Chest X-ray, PA view. Patient: 66 years old, sex F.
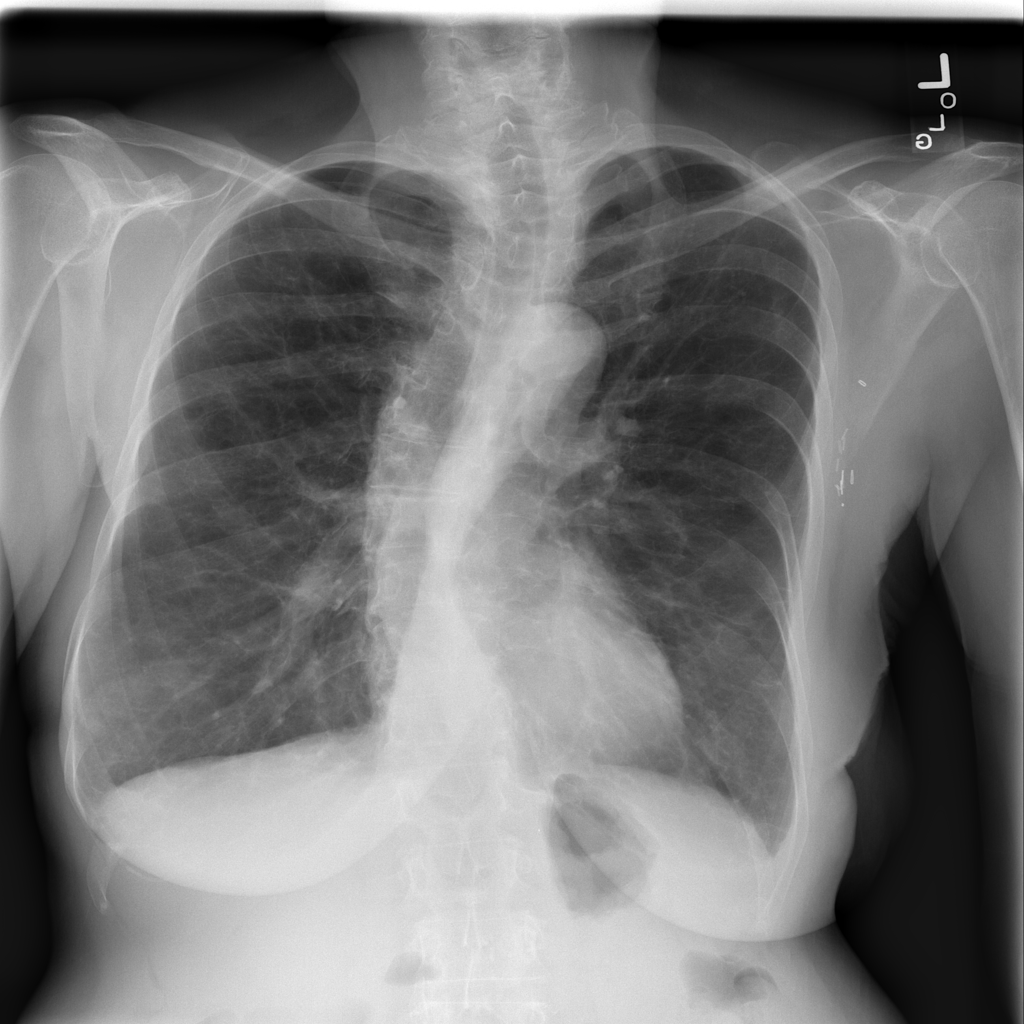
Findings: Pneumothorax